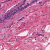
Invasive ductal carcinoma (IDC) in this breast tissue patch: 0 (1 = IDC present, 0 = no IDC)